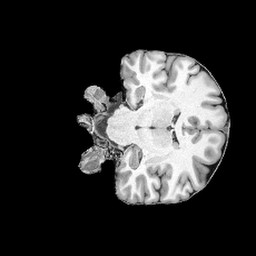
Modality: UNIT1
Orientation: coronal